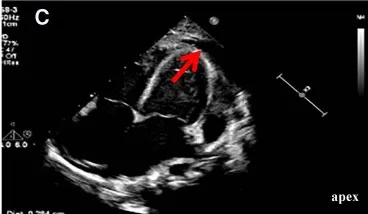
(C) Right pericardial cavity of 10.6 mm.
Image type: radiology (ultrasound)